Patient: sex M, age 57
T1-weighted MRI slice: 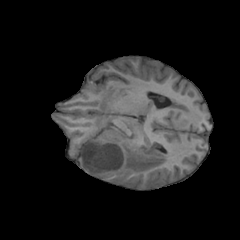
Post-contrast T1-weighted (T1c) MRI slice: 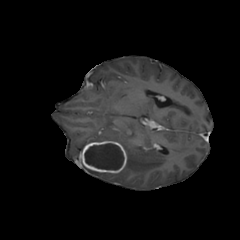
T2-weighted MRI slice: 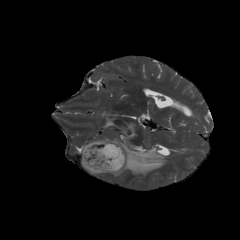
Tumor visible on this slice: yes
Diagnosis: Glioblastoma, IDH-wildtype
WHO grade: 4